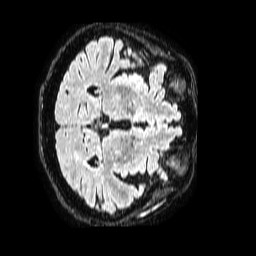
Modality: FLAIR
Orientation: axial
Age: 71
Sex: female
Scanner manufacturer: philips
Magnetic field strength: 1.5 T
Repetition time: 4.8 s
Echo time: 0.3 s